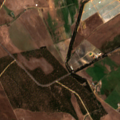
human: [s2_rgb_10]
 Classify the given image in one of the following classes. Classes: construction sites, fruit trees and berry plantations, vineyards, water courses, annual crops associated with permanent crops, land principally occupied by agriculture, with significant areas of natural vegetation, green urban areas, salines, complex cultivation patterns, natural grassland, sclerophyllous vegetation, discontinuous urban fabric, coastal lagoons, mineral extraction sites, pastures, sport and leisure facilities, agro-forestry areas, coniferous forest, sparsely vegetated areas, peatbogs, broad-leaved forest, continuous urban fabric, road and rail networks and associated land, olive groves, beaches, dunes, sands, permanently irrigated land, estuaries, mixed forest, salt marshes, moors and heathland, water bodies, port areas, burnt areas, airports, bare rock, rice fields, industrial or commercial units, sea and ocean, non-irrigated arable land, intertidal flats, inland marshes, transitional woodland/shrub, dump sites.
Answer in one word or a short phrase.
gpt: permanently irrigated land, pastures, coniferous forest